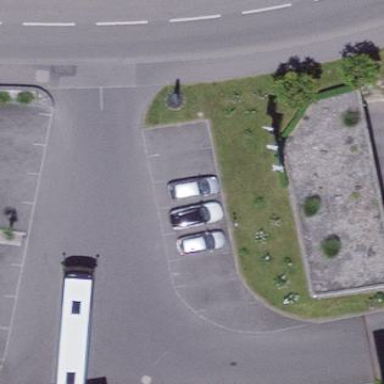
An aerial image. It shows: Parking available on the street side.